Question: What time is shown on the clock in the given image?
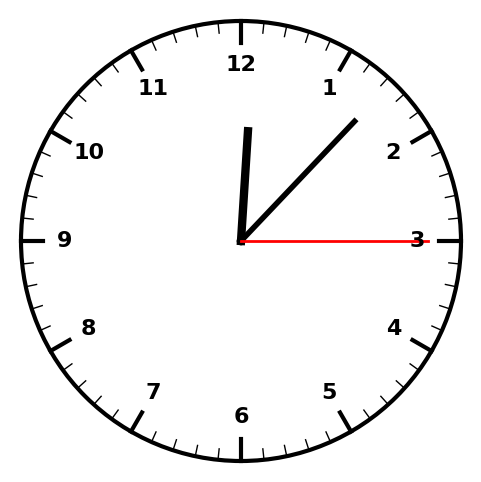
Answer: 12:07:15